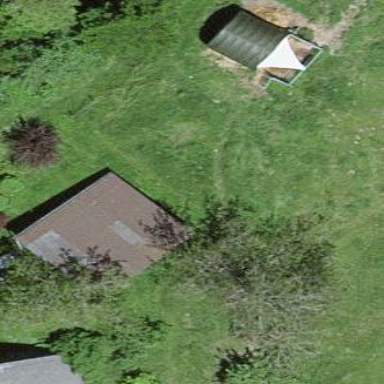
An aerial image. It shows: Shed building.